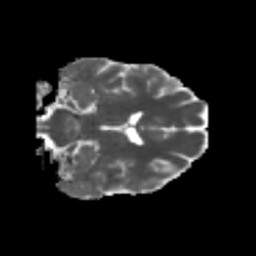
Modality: MD
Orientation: coronal
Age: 24
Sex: male
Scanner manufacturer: siemens
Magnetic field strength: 3 T
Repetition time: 3.5 s
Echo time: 0.113 s